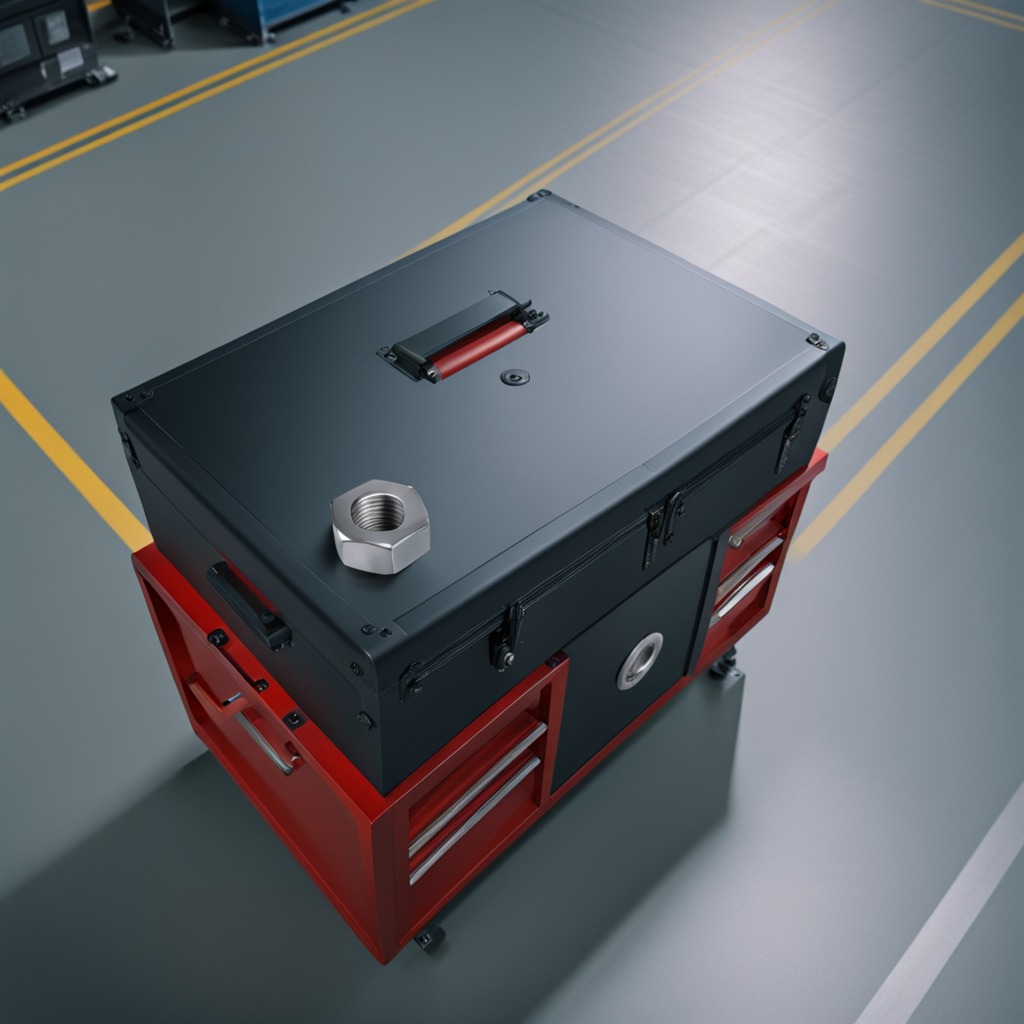
A metal nut is lying on the toolbox surface in an airplane hangar workshop.